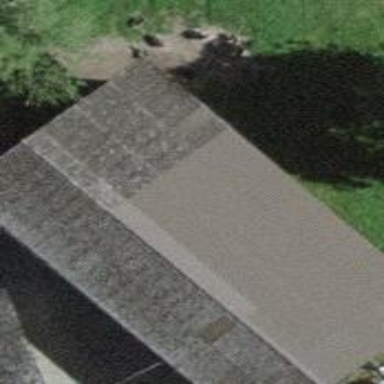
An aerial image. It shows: Barn.